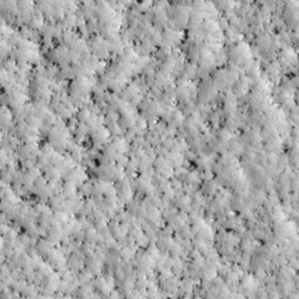
Label: non_frost